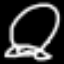
Label: frog